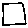
Label: square